Question: I'm trying to implement UIToolbar on UIDatepicker to dismiss it when touching "Done" button. But when I tap on the button, the datepicker is scrolling and the action button doesn't work.
'''
datepicker = [[UIDatePicker alloc] initWithFrame:CGRectZero];
[datepicker setDatePickerMode:UIDatePickerModeDate];
[datepicker addTarget:self action:@selector(changeDate:) forControlEvents:UIControlEventValueChanged];
UIToolbar *toolbar= [[UIToolbar alloc] initWithFrame:CGRectMake(0,0,self.view.frame.size.width,44)];
toolbar.barStyle = UIBarStyleDefault;
UIBarButtonItem *flexibleSpaceLeft = [[UIBarButtonItem alloc] initWithBarButtonSystemItem:UIBarButtonSystemItemFlexibleSpace target:nil action:nil];
UIBarButtonItem* doneButton = [[UIBarButtonItem alloc] initWithTitle:@"Done" style:UIBarButtonItemStyleDone target:self action:@selector(dismiss)];
[toolbar setItems:[NSArray arrayWithObjects:flexibleSpaceLeft, doneButton, nil]];
[datepicker addSubview:toolbar];
'''

Thank you for your help.
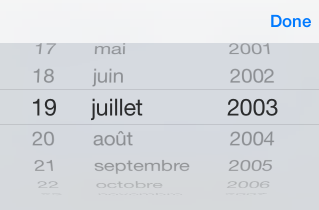
Answer: If you use UITextField set
'''
textField.inputAccessoryView = toolbar;
textField.inputView = datepicker;
'''